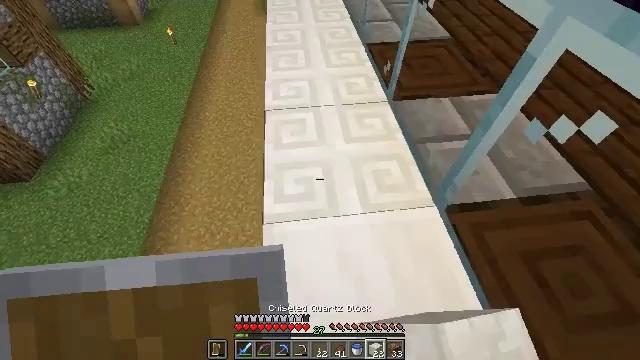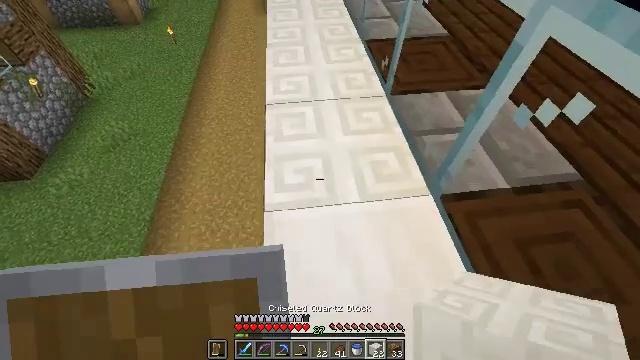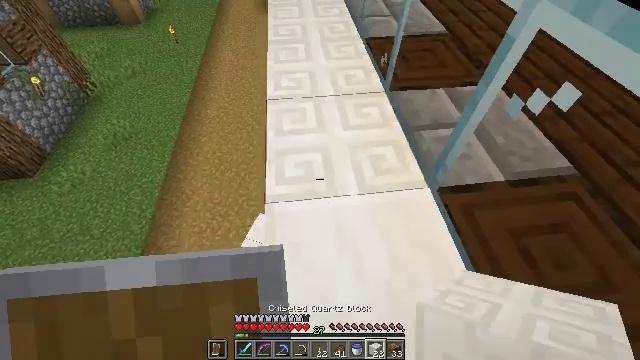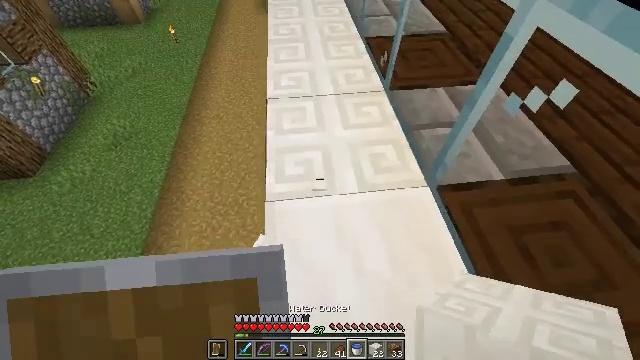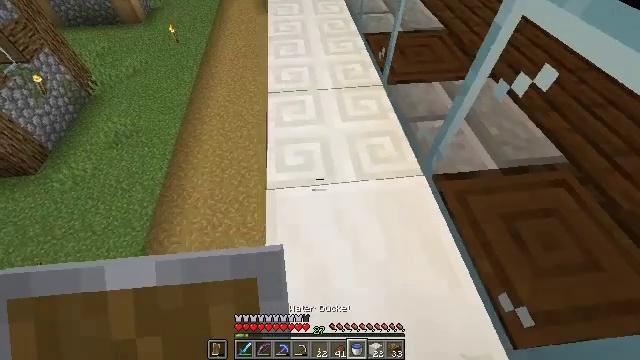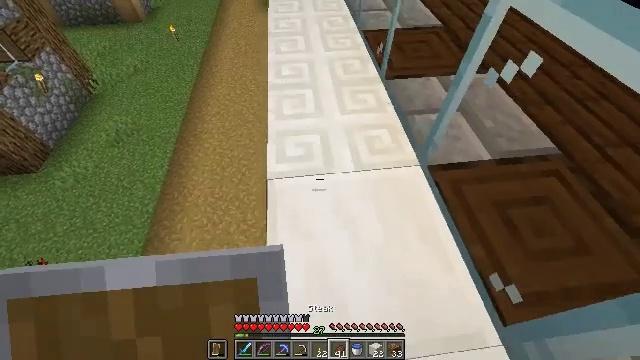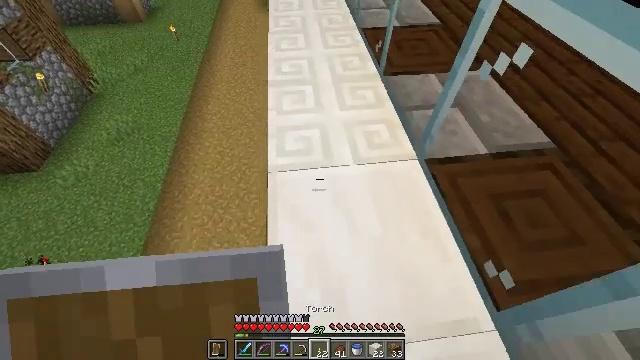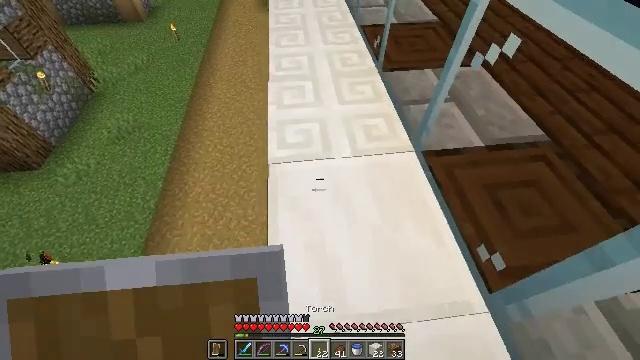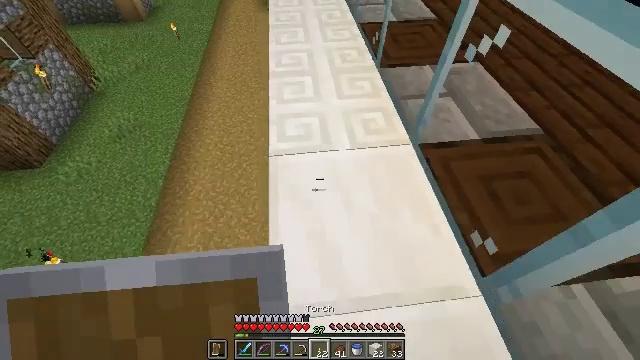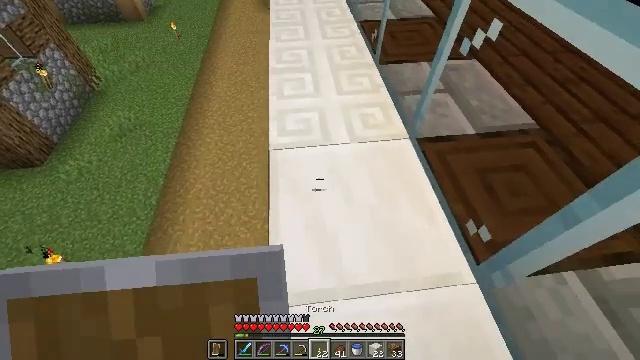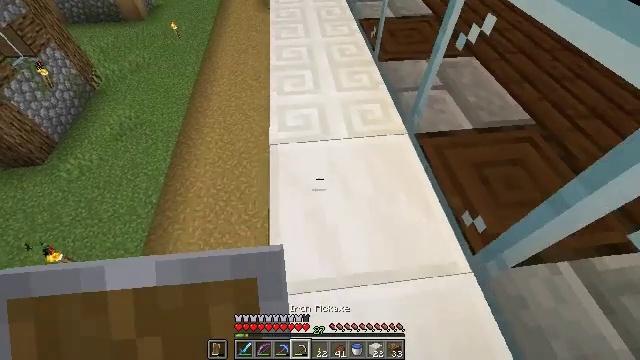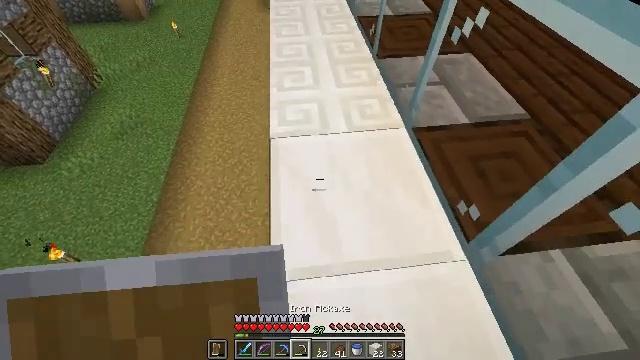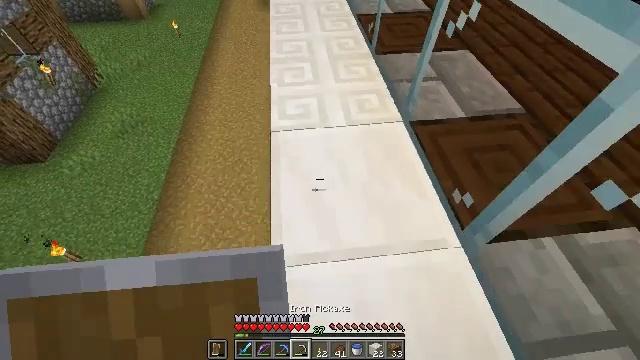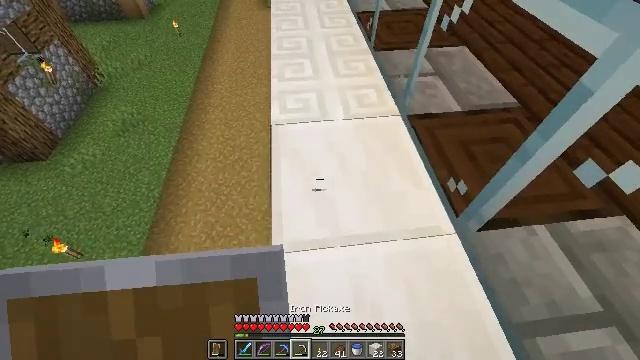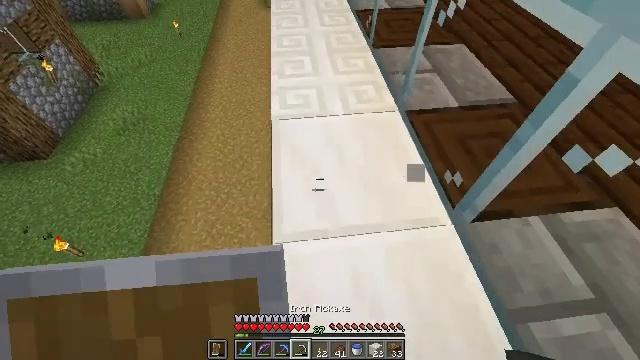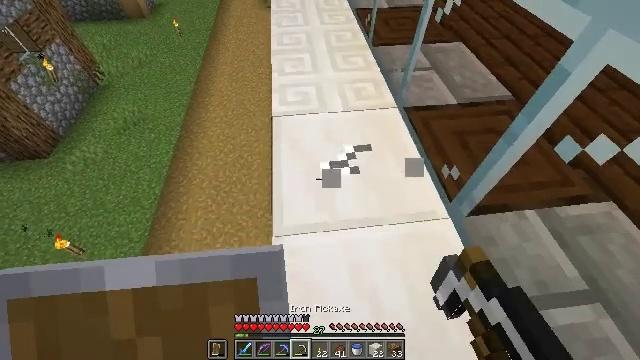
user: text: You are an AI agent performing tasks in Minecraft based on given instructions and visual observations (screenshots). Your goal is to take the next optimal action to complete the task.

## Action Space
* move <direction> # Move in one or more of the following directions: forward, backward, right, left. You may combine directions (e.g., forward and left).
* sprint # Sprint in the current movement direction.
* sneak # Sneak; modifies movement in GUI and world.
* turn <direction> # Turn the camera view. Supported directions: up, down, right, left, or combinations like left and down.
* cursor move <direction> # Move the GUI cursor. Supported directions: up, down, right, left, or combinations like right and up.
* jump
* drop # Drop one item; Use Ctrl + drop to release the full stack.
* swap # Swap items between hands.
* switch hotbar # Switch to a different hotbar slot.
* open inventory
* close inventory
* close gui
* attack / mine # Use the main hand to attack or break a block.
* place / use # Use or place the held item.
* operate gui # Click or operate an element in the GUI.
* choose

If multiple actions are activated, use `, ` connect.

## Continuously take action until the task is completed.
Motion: motion action
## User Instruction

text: Retrieve quartz blocks from buildings.
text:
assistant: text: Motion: move back, sneak
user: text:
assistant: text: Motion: move back, sneak
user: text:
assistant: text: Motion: move back, sneak
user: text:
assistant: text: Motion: move back, sneak
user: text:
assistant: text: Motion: move back, sneak
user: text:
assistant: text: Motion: move back, sneak
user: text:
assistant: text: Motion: move back, sneak
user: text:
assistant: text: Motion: move back, sneak
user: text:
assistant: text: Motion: move back, sneak
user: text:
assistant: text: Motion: move back, sneak
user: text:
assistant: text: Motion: move back, sneak
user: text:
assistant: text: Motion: move back, sneak
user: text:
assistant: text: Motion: move back, sneak
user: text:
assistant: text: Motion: move back, sneak, attack / mine
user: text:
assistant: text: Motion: sneak, attack / mine
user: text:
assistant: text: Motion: sneak, attack / mine
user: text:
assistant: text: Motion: sneak, attack / mine
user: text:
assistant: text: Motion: sneak, attack / mine
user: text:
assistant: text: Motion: move back, sneak, attack / mine
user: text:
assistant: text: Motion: move back, sneak, attack / mine
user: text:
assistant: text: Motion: move back, sneak, turn right and down, attack / mine
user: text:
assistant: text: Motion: move back, sneak, turn right and down, attack / mine
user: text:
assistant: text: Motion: move back, sneak, turn down, attack / mine
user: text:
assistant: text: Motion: move back, sneak, attack / mine
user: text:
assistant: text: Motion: move back, sneak, attack / mine
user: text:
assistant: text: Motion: move back, sneak, attack / mine
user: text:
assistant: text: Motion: move back, sneak, attack / mine
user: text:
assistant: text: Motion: move back, sneak, attack / mine
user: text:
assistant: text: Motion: move back, sneak, attack / mine
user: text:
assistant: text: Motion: move back, sneak, attack / mine